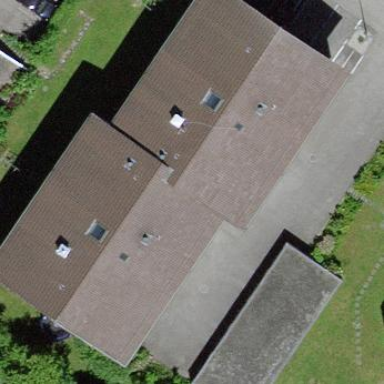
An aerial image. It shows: Garage.